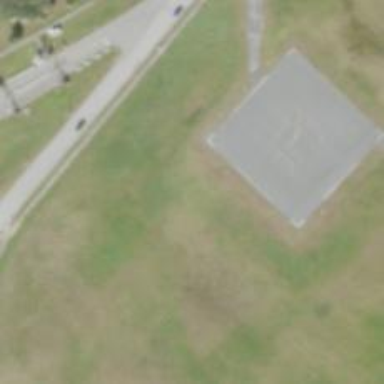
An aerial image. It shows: Image of helipad at airport.